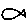
Label: fish